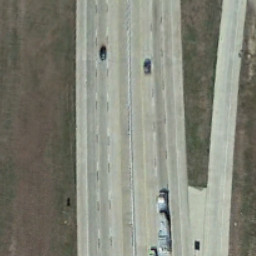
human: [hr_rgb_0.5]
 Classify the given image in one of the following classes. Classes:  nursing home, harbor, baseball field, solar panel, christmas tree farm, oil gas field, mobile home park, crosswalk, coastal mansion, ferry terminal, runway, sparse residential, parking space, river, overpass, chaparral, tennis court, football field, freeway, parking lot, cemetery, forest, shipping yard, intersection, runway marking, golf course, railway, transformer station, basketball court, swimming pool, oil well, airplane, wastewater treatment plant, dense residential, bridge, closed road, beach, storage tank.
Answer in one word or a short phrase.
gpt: freeway